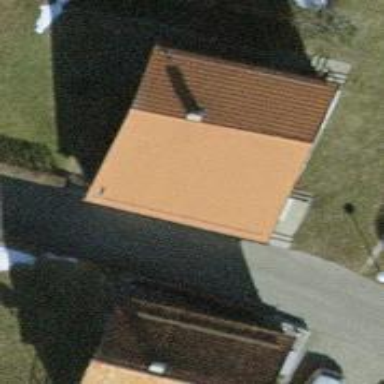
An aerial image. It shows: Simple and straightforward house.